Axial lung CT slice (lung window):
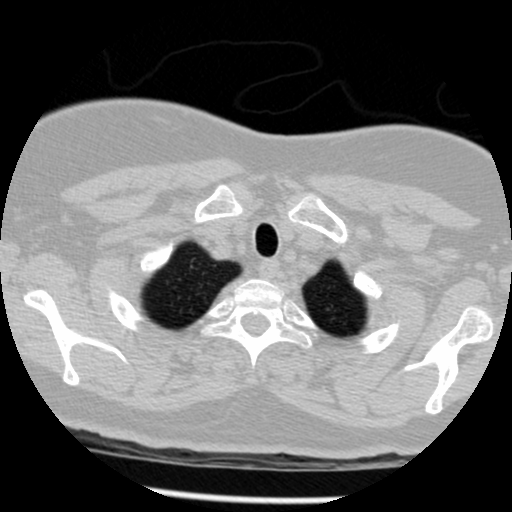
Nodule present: no